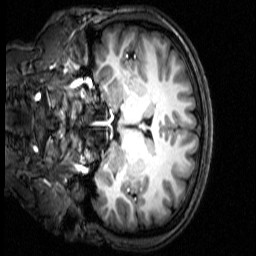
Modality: T1w
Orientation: coronal